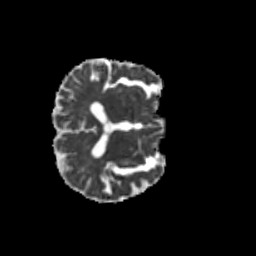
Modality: MD
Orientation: axial
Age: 65
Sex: male
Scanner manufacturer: siemens
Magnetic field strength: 3 T
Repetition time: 8.6 s
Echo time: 0.095 s